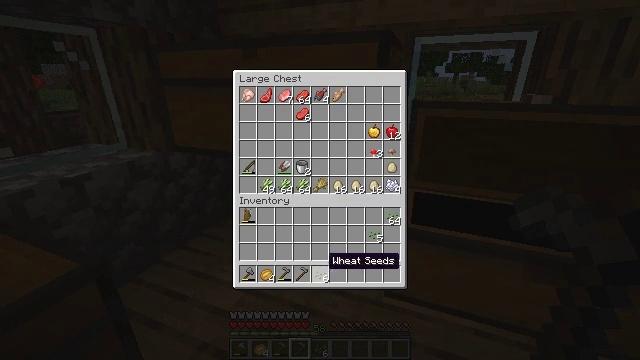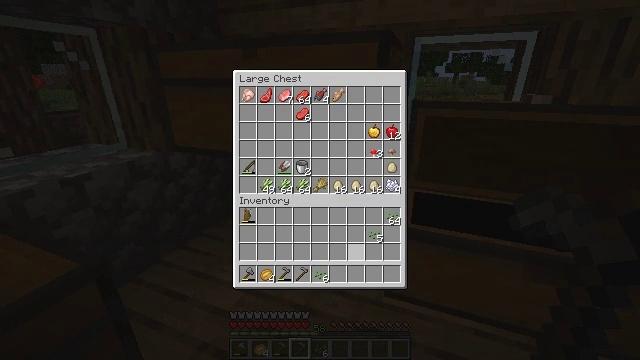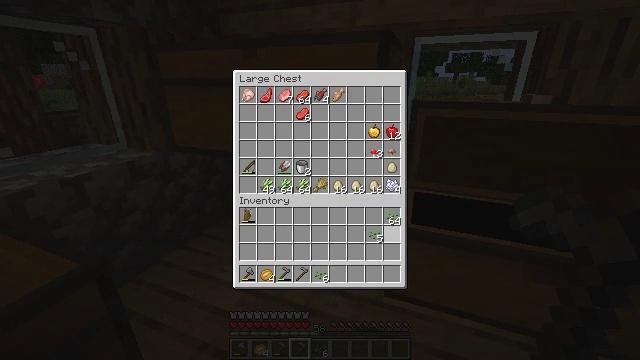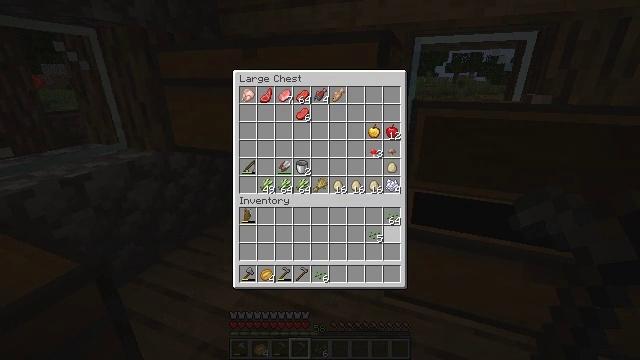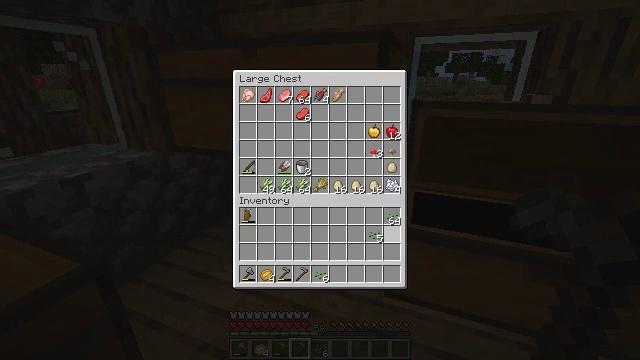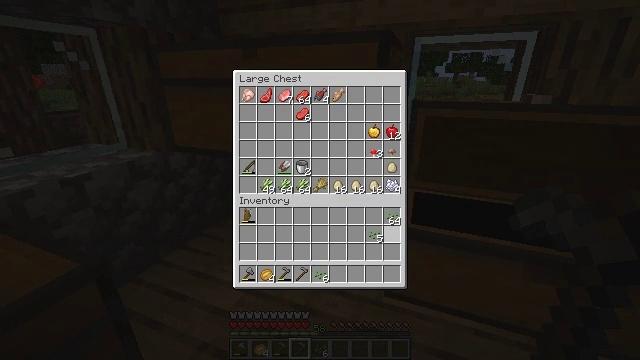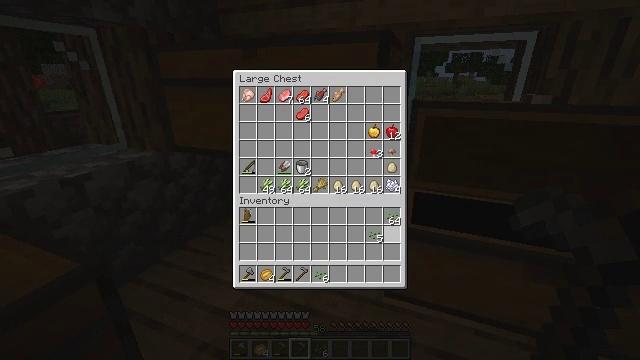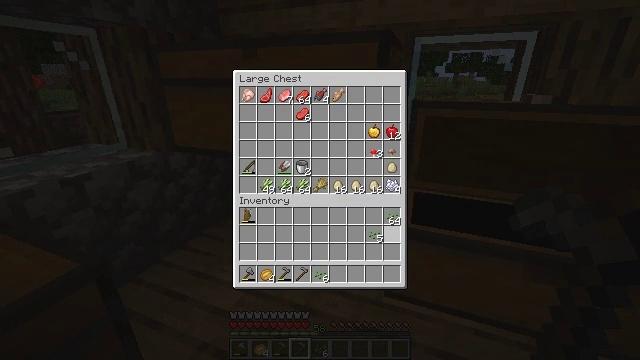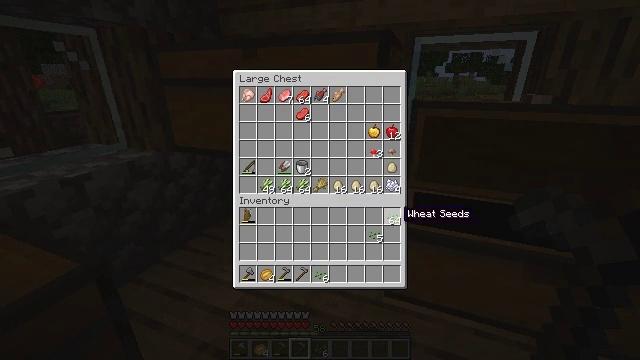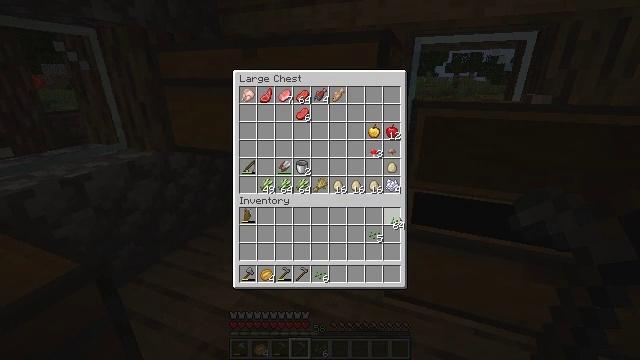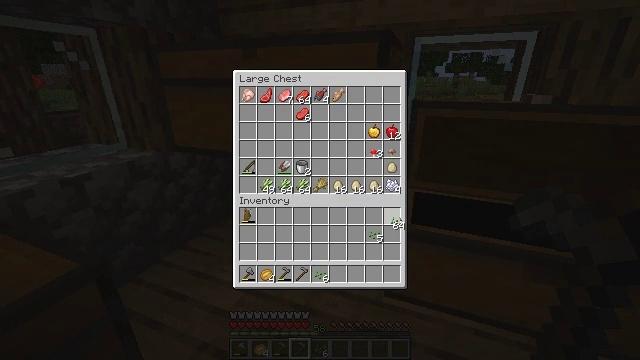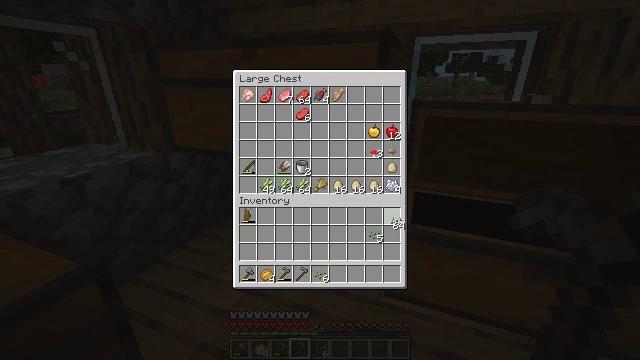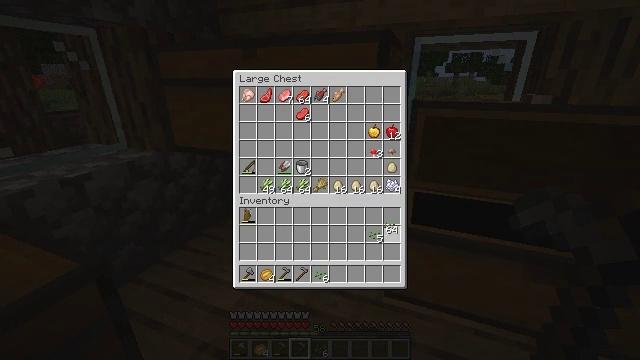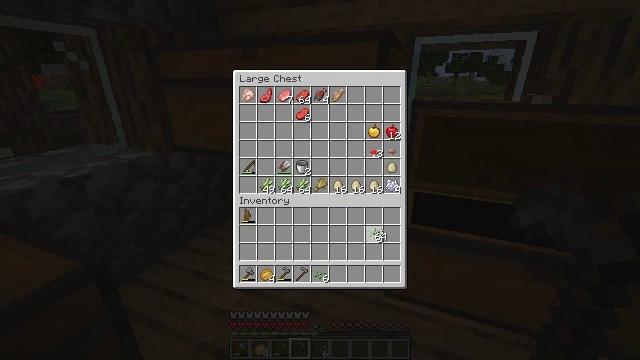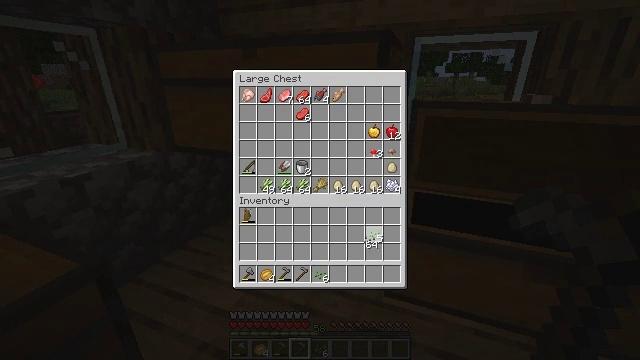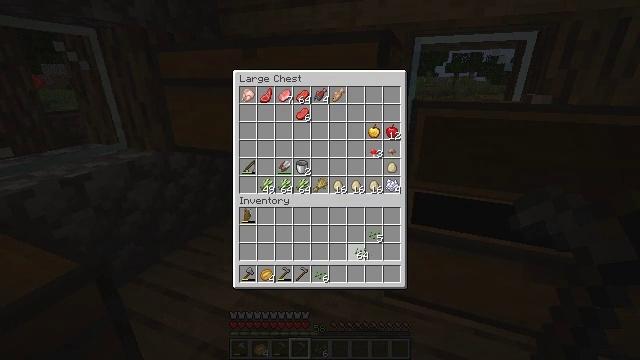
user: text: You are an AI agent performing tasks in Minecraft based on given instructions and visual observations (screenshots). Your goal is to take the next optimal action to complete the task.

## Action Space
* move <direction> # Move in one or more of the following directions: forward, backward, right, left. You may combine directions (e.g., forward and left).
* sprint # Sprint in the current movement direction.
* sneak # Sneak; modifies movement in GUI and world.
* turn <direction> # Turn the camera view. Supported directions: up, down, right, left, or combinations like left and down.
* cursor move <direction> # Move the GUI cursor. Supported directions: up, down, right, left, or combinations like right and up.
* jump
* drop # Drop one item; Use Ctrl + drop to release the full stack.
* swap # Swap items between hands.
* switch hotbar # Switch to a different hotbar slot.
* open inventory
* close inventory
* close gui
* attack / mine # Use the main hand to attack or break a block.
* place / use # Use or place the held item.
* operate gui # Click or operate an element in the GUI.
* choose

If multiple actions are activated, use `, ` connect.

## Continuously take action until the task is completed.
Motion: motion action
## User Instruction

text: Open the crafting table and convert a pumpkin to pumpkin seeds.
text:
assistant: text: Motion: cursor move right and up
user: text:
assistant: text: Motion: cursor move right and up
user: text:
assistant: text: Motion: no_op
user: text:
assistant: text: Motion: no_op
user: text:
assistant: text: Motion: no_op
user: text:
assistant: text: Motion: no_op
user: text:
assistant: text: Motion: no_op
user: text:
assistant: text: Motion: no_op
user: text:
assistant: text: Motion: operate gui
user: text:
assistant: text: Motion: operate gui
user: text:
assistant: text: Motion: operate gui
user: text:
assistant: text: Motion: cursor move left
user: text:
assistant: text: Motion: cursor move left and down
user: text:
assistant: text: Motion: cursor move left and down
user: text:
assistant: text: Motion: cursor move left and down
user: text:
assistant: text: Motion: cursor move left
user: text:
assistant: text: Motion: no_op
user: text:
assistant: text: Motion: no_op
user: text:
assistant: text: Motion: no_op
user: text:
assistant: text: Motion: operate gui
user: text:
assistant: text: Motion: operate gui
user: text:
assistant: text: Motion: operate gui
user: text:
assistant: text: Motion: operate gui
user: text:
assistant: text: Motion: no_op
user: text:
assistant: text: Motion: no_op
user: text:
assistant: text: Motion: no_op
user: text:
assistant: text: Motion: cursor move right and up
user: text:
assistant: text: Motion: cursor move right and up
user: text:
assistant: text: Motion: no_op
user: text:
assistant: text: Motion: no_op